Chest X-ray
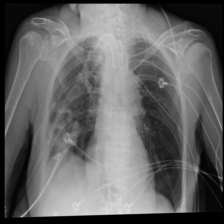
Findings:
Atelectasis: negative
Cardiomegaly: negative
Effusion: positive
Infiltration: positive
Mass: negative
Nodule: negative
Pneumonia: negative
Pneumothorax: positive
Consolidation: negative
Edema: negative
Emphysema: negative
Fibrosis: negative
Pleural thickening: negative
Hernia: negative